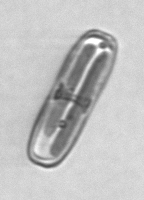
Label: Ephemera